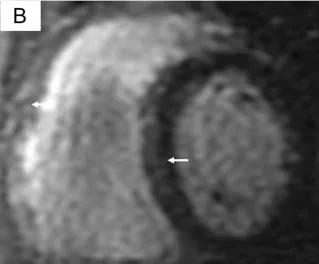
Short axis. Image plane. The images show a patchy pattern of delayed enhancement (arrows) in the subepicardial and mid-wall of the right ventricle free wall, interventricular and interatrial septum. The myocardium of the left ventricle free wall is normal.
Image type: radiology (ct)